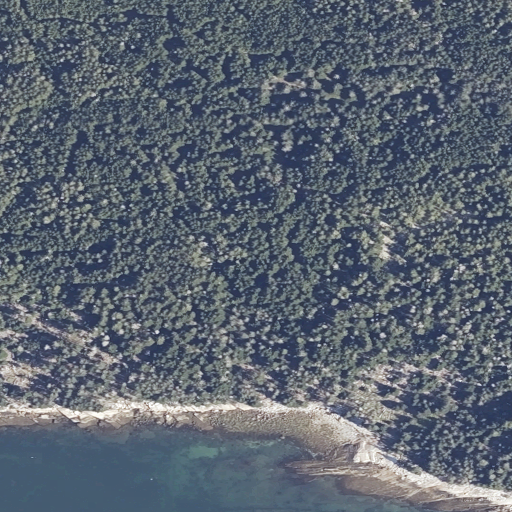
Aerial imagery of island in Maine named Merchant Island containing evergreen forest, open water, herbaceous wetlands, and barren land